Interaction volume radius: 10 \u00c5
Interaction volume height: 20 \u00c5
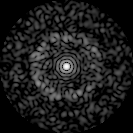
Disorder parameter: 0.8364